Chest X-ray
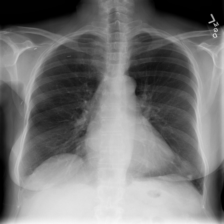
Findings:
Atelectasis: negative
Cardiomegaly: negative
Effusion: negative
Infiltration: positive
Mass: negative
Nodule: negative
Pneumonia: negative
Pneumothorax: negative
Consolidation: negative
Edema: negative
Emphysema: negative
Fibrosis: negative
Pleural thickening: negative
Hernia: negative